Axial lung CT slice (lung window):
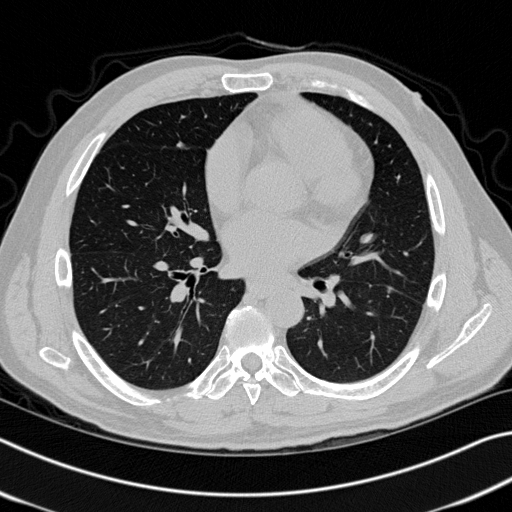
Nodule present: yes
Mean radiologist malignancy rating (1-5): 4.25